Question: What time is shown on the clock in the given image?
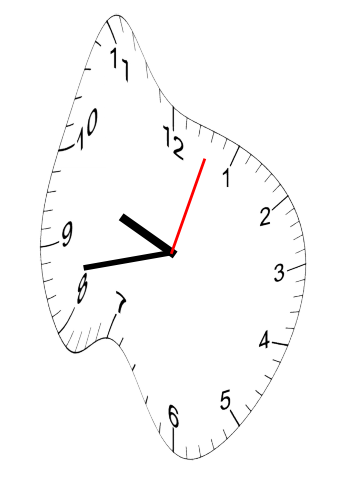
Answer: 09:43:03